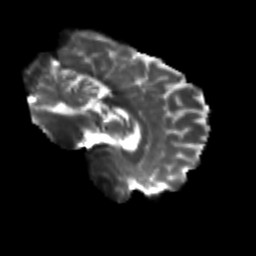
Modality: T2w
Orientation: sagittal
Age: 25
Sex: female
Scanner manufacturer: siemens
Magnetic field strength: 3 T
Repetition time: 3.5 s
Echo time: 0.104 s